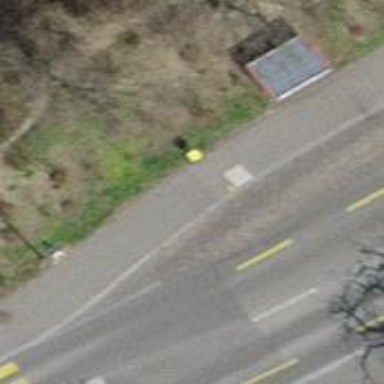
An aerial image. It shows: Post box is visible.